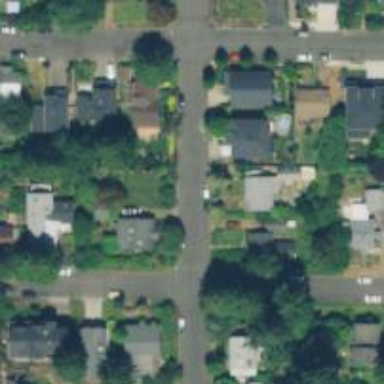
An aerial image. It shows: Residential road with sidewalk on the left side.